Question: I m trying to run two loops the first query in retrieves the column .The second query takes the primary id of the first table and executes the query.
Final result should be like given in the image

Im not able to give the proper alignment
Below is the code
'''
<table width="100%" border="1" cellspacing="1" cellpadding="1" >
<tr>
<td>Col1</td>
<td>col2</td>
<td>col3</td>
<td>col4/td>
</tr>
<?php
$mast = mysql_query("select * from table1 where av_master_id='".$_REQUEST['id']."'");
while($res_mas= mysql_fetch_assoc($mast))
{
?>
<tr>
<td><?php echo $res_mas['col1'];?></td>
<?php
$room= mysql_query("SELECT * FROM 'table2' WHERE av_room_id='".$res_mas['av_room_id']."'");
while($res_room= mysql_fetch_assoc($room))
{
?>
<td><?php echo $res_room['col2'];?></td>
<td><?php echo $res_room['col3'];?></td>
<td><?php echo $res_room['col4'];?></td>
</td>
</tr><tr>
<?php }?>
</tr>
<?php } ?>
</table>
'''
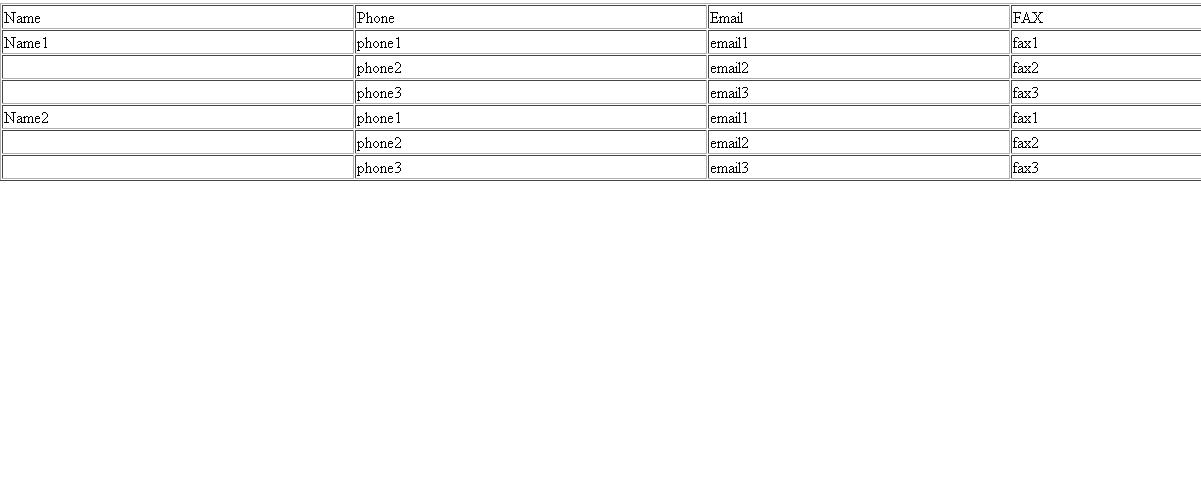
Answer: This should do it:
'''
<table width="100%" border="1" cellspacing="1" cellpadding="1" >
<tr>
<td>Col1</td>
<td>col2</td>
<td>col3</td>
<td>col4/td>
</tr>
<?php
$mast = mysql_query("select * from table1 where av_master_id='".$_REQUEST['id']."'");
while($res_mas = mysql_fetch_assoc($mast)) {
$room = mysql_query("SELECT * FROM 'table2' WHERE av_room_id='".$res_mas['av_room_id']."'");
$count = 0;
while($res_room= mysql_fetch_assoc($room)) {
$count += 1;
?>
<tr>
<td><?php echo $count === 1 ? $res_mas['col1'] : "";?></td>
<td><?php echo $res_room['col2'];?></td>
<td><?php echo $res_room['col3'];?></td>
<td><?php echo $res_room['col4'];?></td>
</tr>
<?php } } ?>
</table>
'''